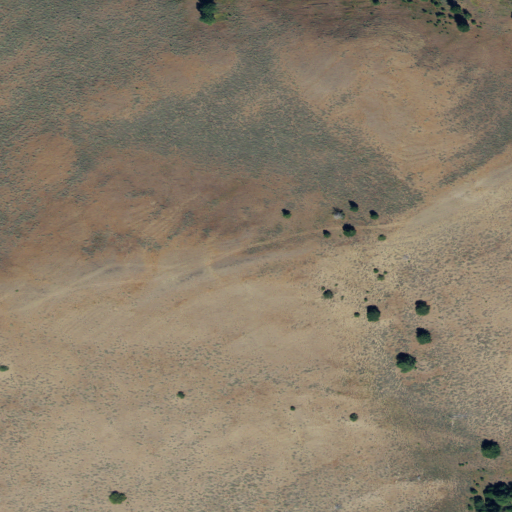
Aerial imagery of mountain in Oregon named Sheephead Mountain containing shrub and evergreen forest